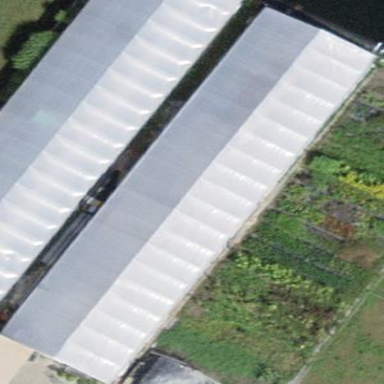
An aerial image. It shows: Greenhouse.